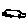
Label: car